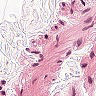
Metastatic tissue present: no